Question: I try to do a List with SwiftUI where you can insert two Strings in Textfields and one Boolean Button in each Row. However when the list exceeds the screen and you scroll to the last rows they sometimes erase the content.
I created a minimal example:
'''
struct ContentView: View {
@State var bindOne = "one"
@State var bindTwo = "two"
@State var bindThree = "three"
@State var bindFour = "four"
@State var bindFive = "five"
@State var bindSix = "six"
@State var buttonValue = false
var body: some View {
VStack{
Text("test")
.font(.largeTitle)
List{
Row(someBind: bindOne, buttonValue: false)
Row(someBind: bindTwo, buttonValue: false)
Row(someBind: bindThree, buttonValue: false)
Row(someBind: bindFour, buttonValue: false)
Row(someBind: bindFive, buttonValue: false)
Row(someBind: bindSix, buttonValue: false)
}
}
}
}
'''
with the supporting View:
'''
struct Row: View {
@State var someBind: String
@State var buttonValue: Bool
var body: some View {
HStack{
TextField(someBind, text: $someBind)
.font(.largeTitle)
TextField(someBind, text: $someBind)
.font(.largeTitle)
Button(action: {self.buttonValue.toggle()}){
if buttonValue{
Text("Yes")
.font(.largeTitle)
}else{
Text("No")
.font(.largeTitle)
}
}
}
.padding(.vertical, 70)
}
}
'''
The result is

When the lines fit on the screen there is no problem, but sometimes you just have a long list.
Is this a bug or am I missing something?
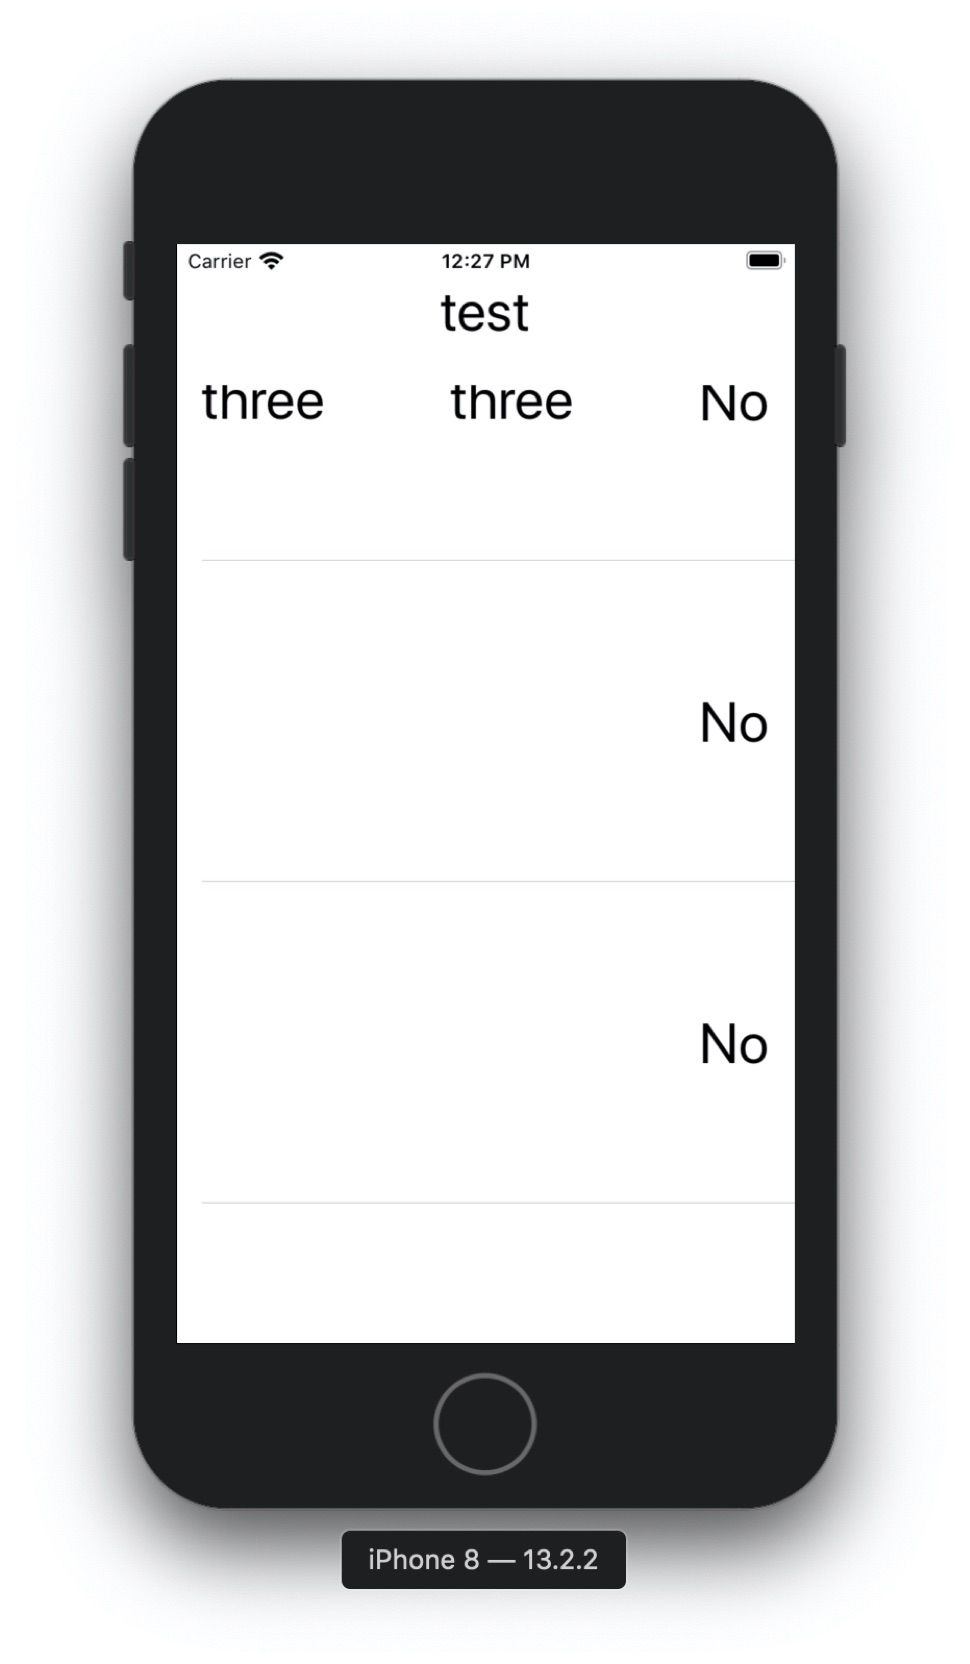
Answer: The problem is not present anymore. Checked with Xcode .